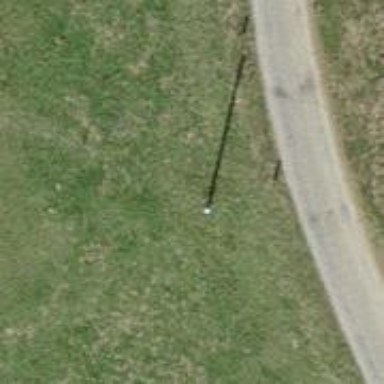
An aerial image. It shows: Power pole.